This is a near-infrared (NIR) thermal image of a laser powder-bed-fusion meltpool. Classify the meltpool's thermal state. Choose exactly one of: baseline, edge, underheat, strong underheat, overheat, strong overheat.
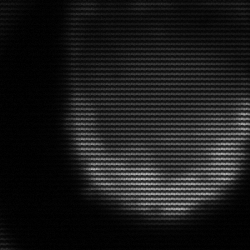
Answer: edge